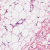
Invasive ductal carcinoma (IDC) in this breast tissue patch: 0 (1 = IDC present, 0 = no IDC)